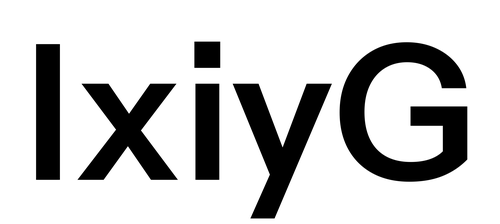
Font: InstrumentSans_SemiBold